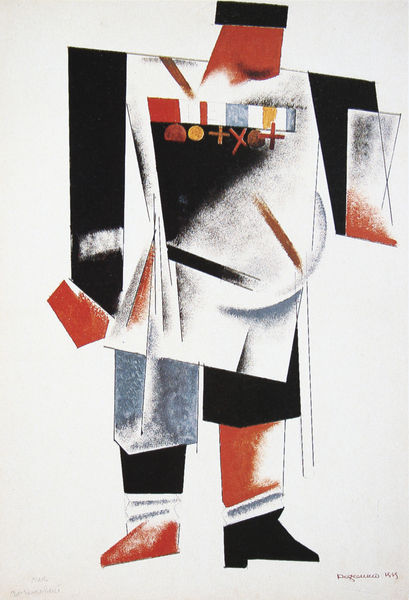
Titel: Kostümentwurf zu "Wir" von Alexander Gan: Polizist
Künstler: Alexander Rodtschenko
Standort: Moskau
Institution: Staatliches Bachruschin-Museum
Schlagwörter: blau, kopf, mann, weiß, kubistisch, braun, brust, bunt, grau, orange, schwarz, rot, jacke, kappe, mütze, arme, band, falten, signatur, figur, kostüm, bühne, schulter, schultern, beine, taille, schrift, schuhe, moderne, russland, abstrakt, grafik, graphik, bauch, striche, schauspiel, linie, uniform, waffe, plakat, reihe, abzeichen, orden, entwurf, poster, männlich, general, flaggen, fähnchen, russe, schauspieler, geometrie, unförmig, russisch